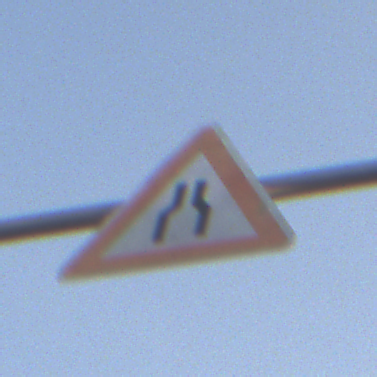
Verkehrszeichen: VerengteFahrbahn
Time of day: SunriseSunset
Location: Outdoor (Nature)
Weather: PartlyCloudy
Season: NotSpecified
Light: Natural